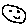
Label: smiley face